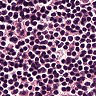
Metastatic tissue present: no